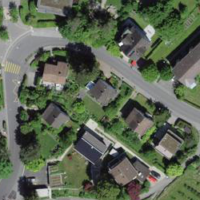
EUNIS habitat code: 55
Species observed at this site:
Cerastium tomentosum
Cornus sanguinea
Chenopodium album